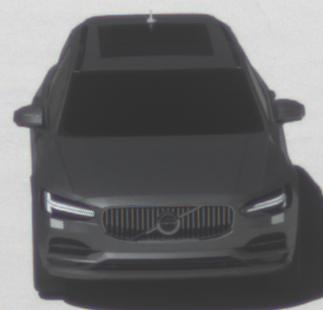
Make: Volvo
Model: V90
Detailed model: -
Model produced from: 2016
Model produced until: 2020
Doors: 5
Color: gray
Road condition: dry road
Daytime: midday
Contrast: high contrast